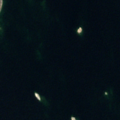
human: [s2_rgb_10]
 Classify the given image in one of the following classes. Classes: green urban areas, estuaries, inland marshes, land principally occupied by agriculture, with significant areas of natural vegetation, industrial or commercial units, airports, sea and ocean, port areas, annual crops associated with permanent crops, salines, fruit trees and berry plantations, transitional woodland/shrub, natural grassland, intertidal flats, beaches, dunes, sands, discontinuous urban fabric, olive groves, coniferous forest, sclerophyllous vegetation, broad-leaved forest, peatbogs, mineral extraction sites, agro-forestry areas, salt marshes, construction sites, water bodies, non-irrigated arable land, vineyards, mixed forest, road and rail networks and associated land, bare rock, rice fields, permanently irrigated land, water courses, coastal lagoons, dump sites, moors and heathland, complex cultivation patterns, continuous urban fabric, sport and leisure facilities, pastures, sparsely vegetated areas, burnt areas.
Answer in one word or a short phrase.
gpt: sea and ocean